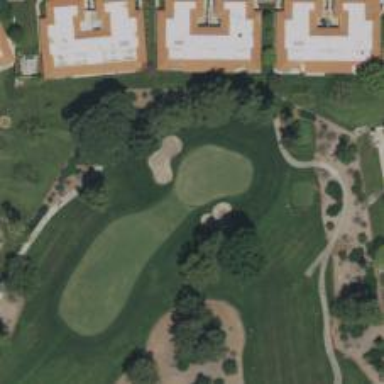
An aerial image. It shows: Golf hole.